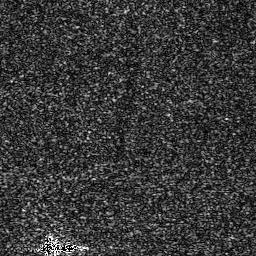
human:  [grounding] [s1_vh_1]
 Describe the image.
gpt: In the satellite image, there is  <ref>1 small ship </ref> <box>[[14, 94, 30, 99, 0]]</box> located at bottom left.